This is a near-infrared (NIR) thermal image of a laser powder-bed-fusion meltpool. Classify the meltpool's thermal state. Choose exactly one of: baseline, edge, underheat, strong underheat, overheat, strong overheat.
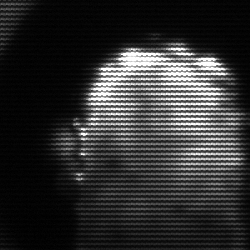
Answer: baseline